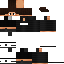
A male human skin with dark skin, wearing brown long hair dressed in a black hoodie and black pants, featuring a closed mouth.